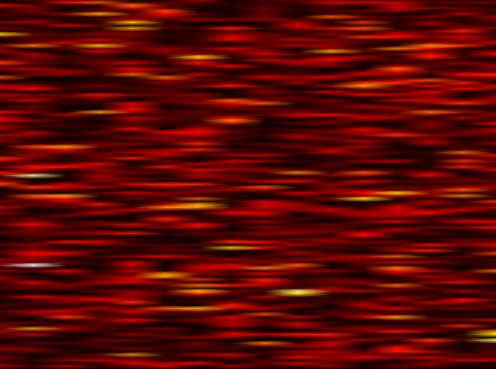
Label: WOLA